Question: I'm now managing the 'memory' of my new app', but i found a difference that i don't understand. Look at this pic :

The allocations curves are not similar at all. It's from Zombie mode, and Leaks analyzer. But why is it different because the curves seems to be from allocation ?
Thanks !
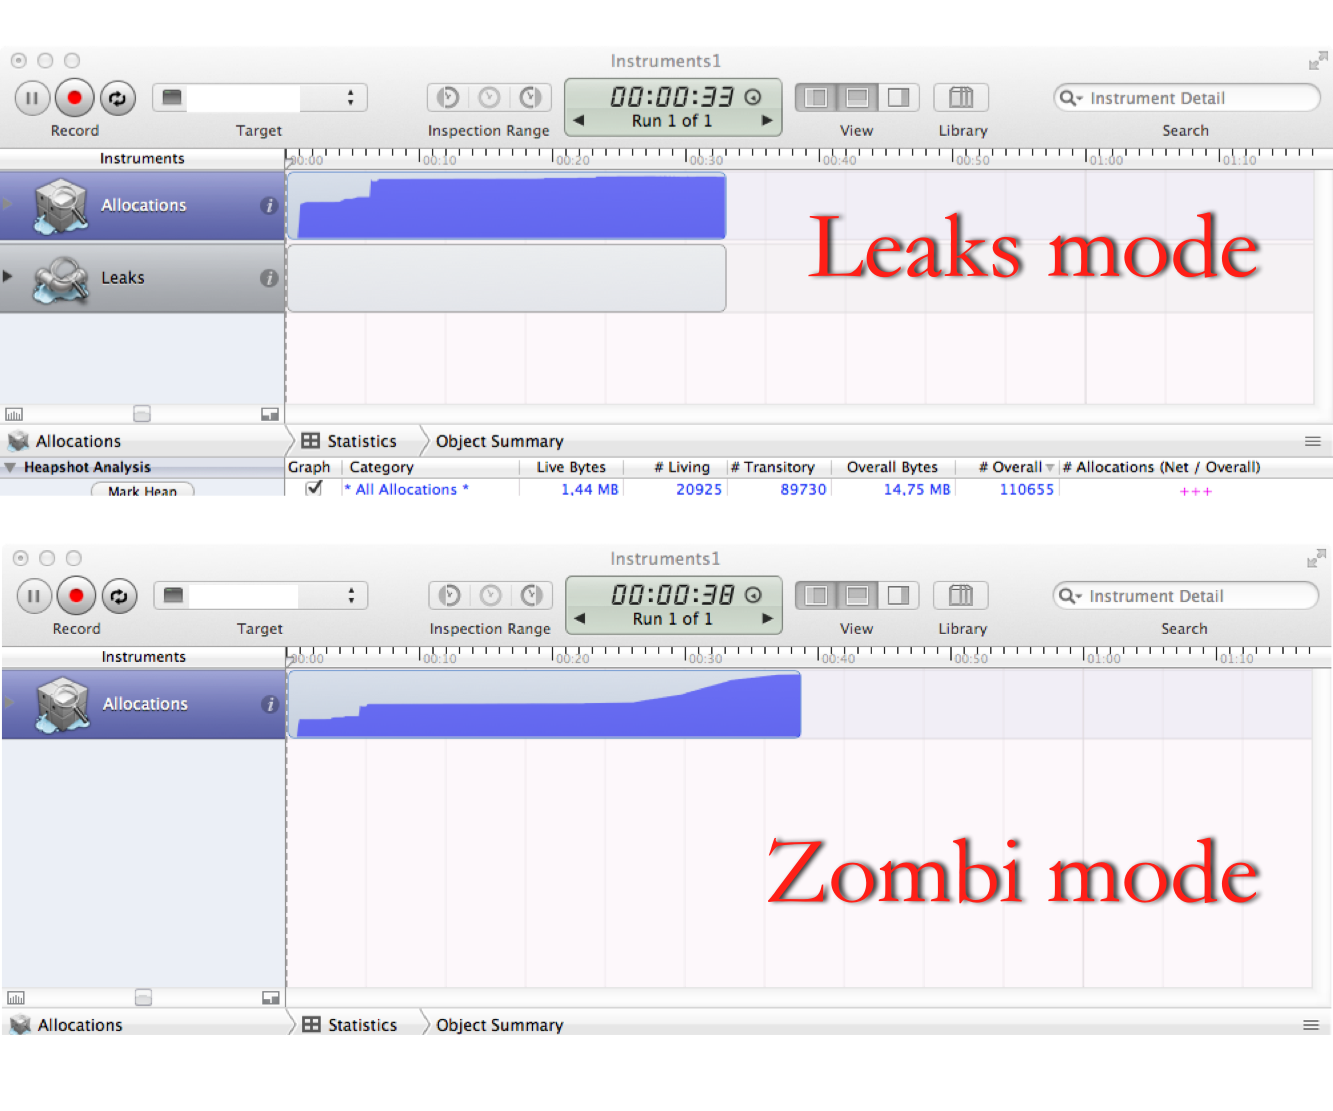
Answer: You should not pay any attention to your memory usage curves with Zombies enabled. With Zombies enabled, memory for Objective-C objects is never freed. (That's how zombies work: instead of deallocating the object, the runtime replaces the dead object with a zombie object that complains if it is ever used.)